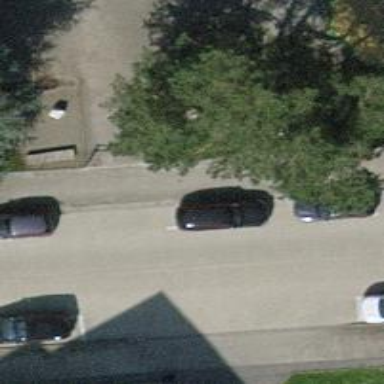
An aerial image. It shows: Asphalt sidewalk along the footway.